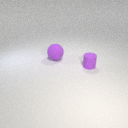
small purple rubber cylinder to the right of large purple rubber sphere